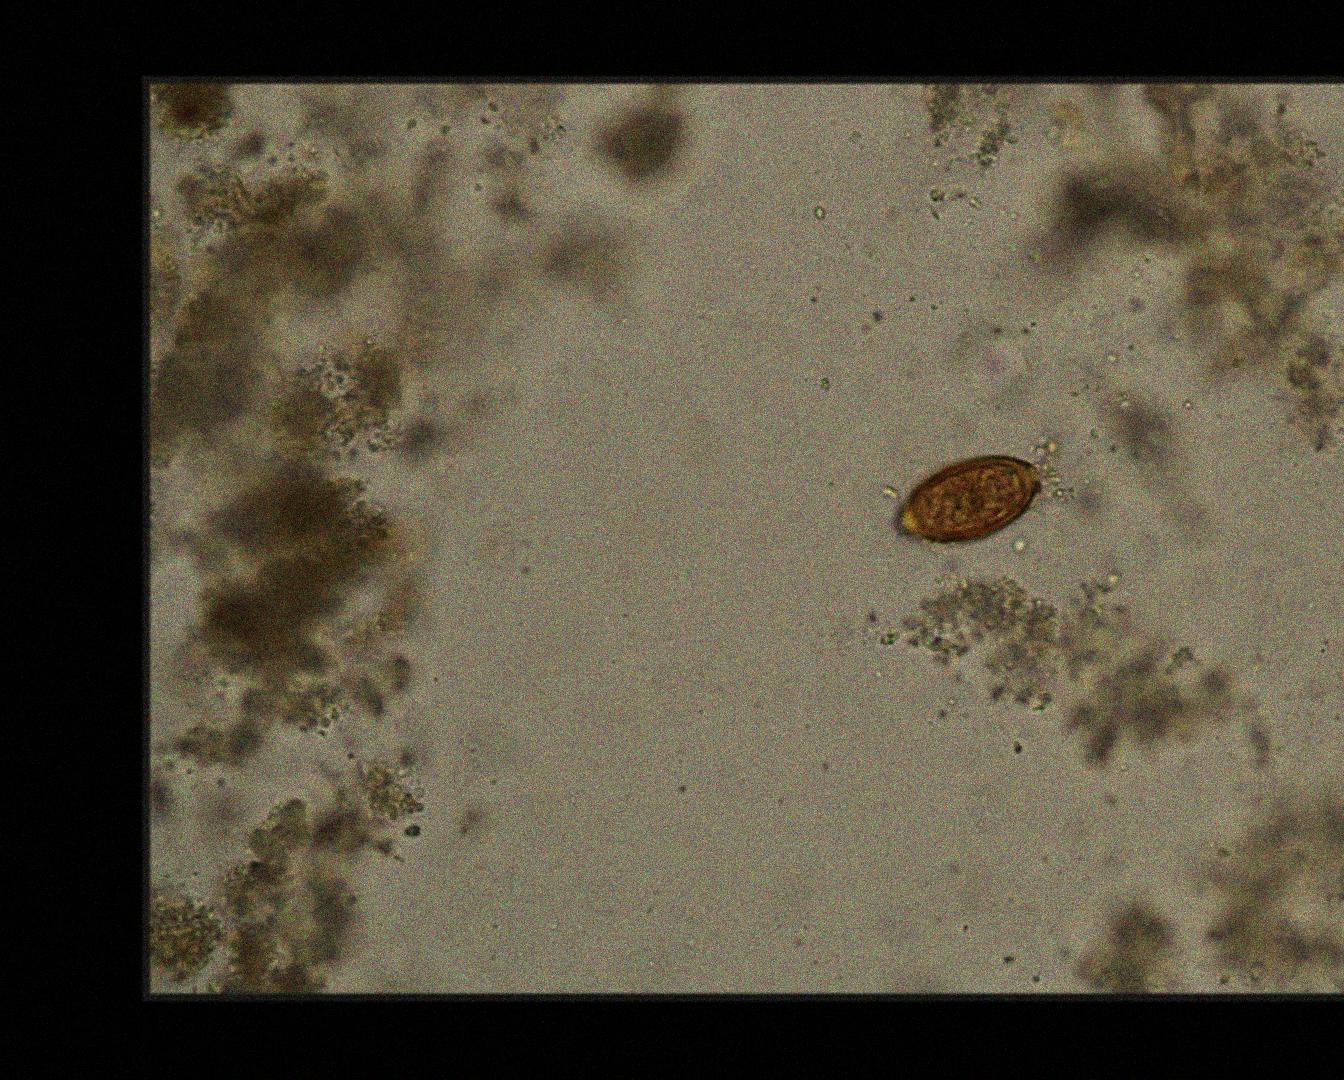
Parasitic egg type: Trichuris trichiura